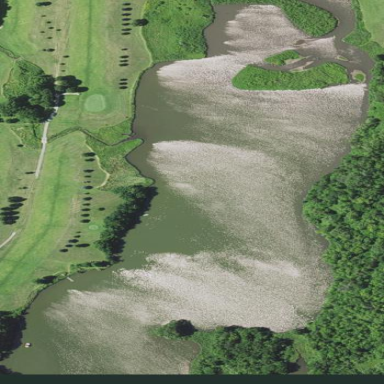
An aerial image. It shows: Picturesque scene of golf course with lateral water hazard.